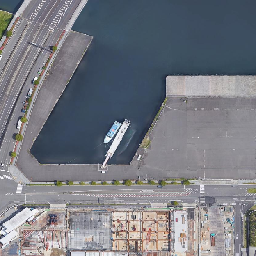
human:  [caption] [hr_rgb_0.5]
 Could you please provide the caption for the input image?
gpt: There is no port for blue ships on the dark blue sea.

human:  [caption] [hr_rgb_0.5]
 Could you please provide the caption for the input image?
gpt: A blue boat moored near the harbor.

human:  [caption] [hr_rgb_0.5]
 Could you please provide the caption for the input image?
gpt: On the dark blue sea, the harbor where the blue boats anchored was empty.

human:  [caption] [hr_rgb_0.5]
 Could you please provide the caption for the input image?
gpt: A blue ship moored near the harbor.

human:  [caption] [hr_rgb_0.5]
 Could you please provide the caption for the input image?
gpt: In the dark blue sea, the dock where the blue boat anchored was empty.